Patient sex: M
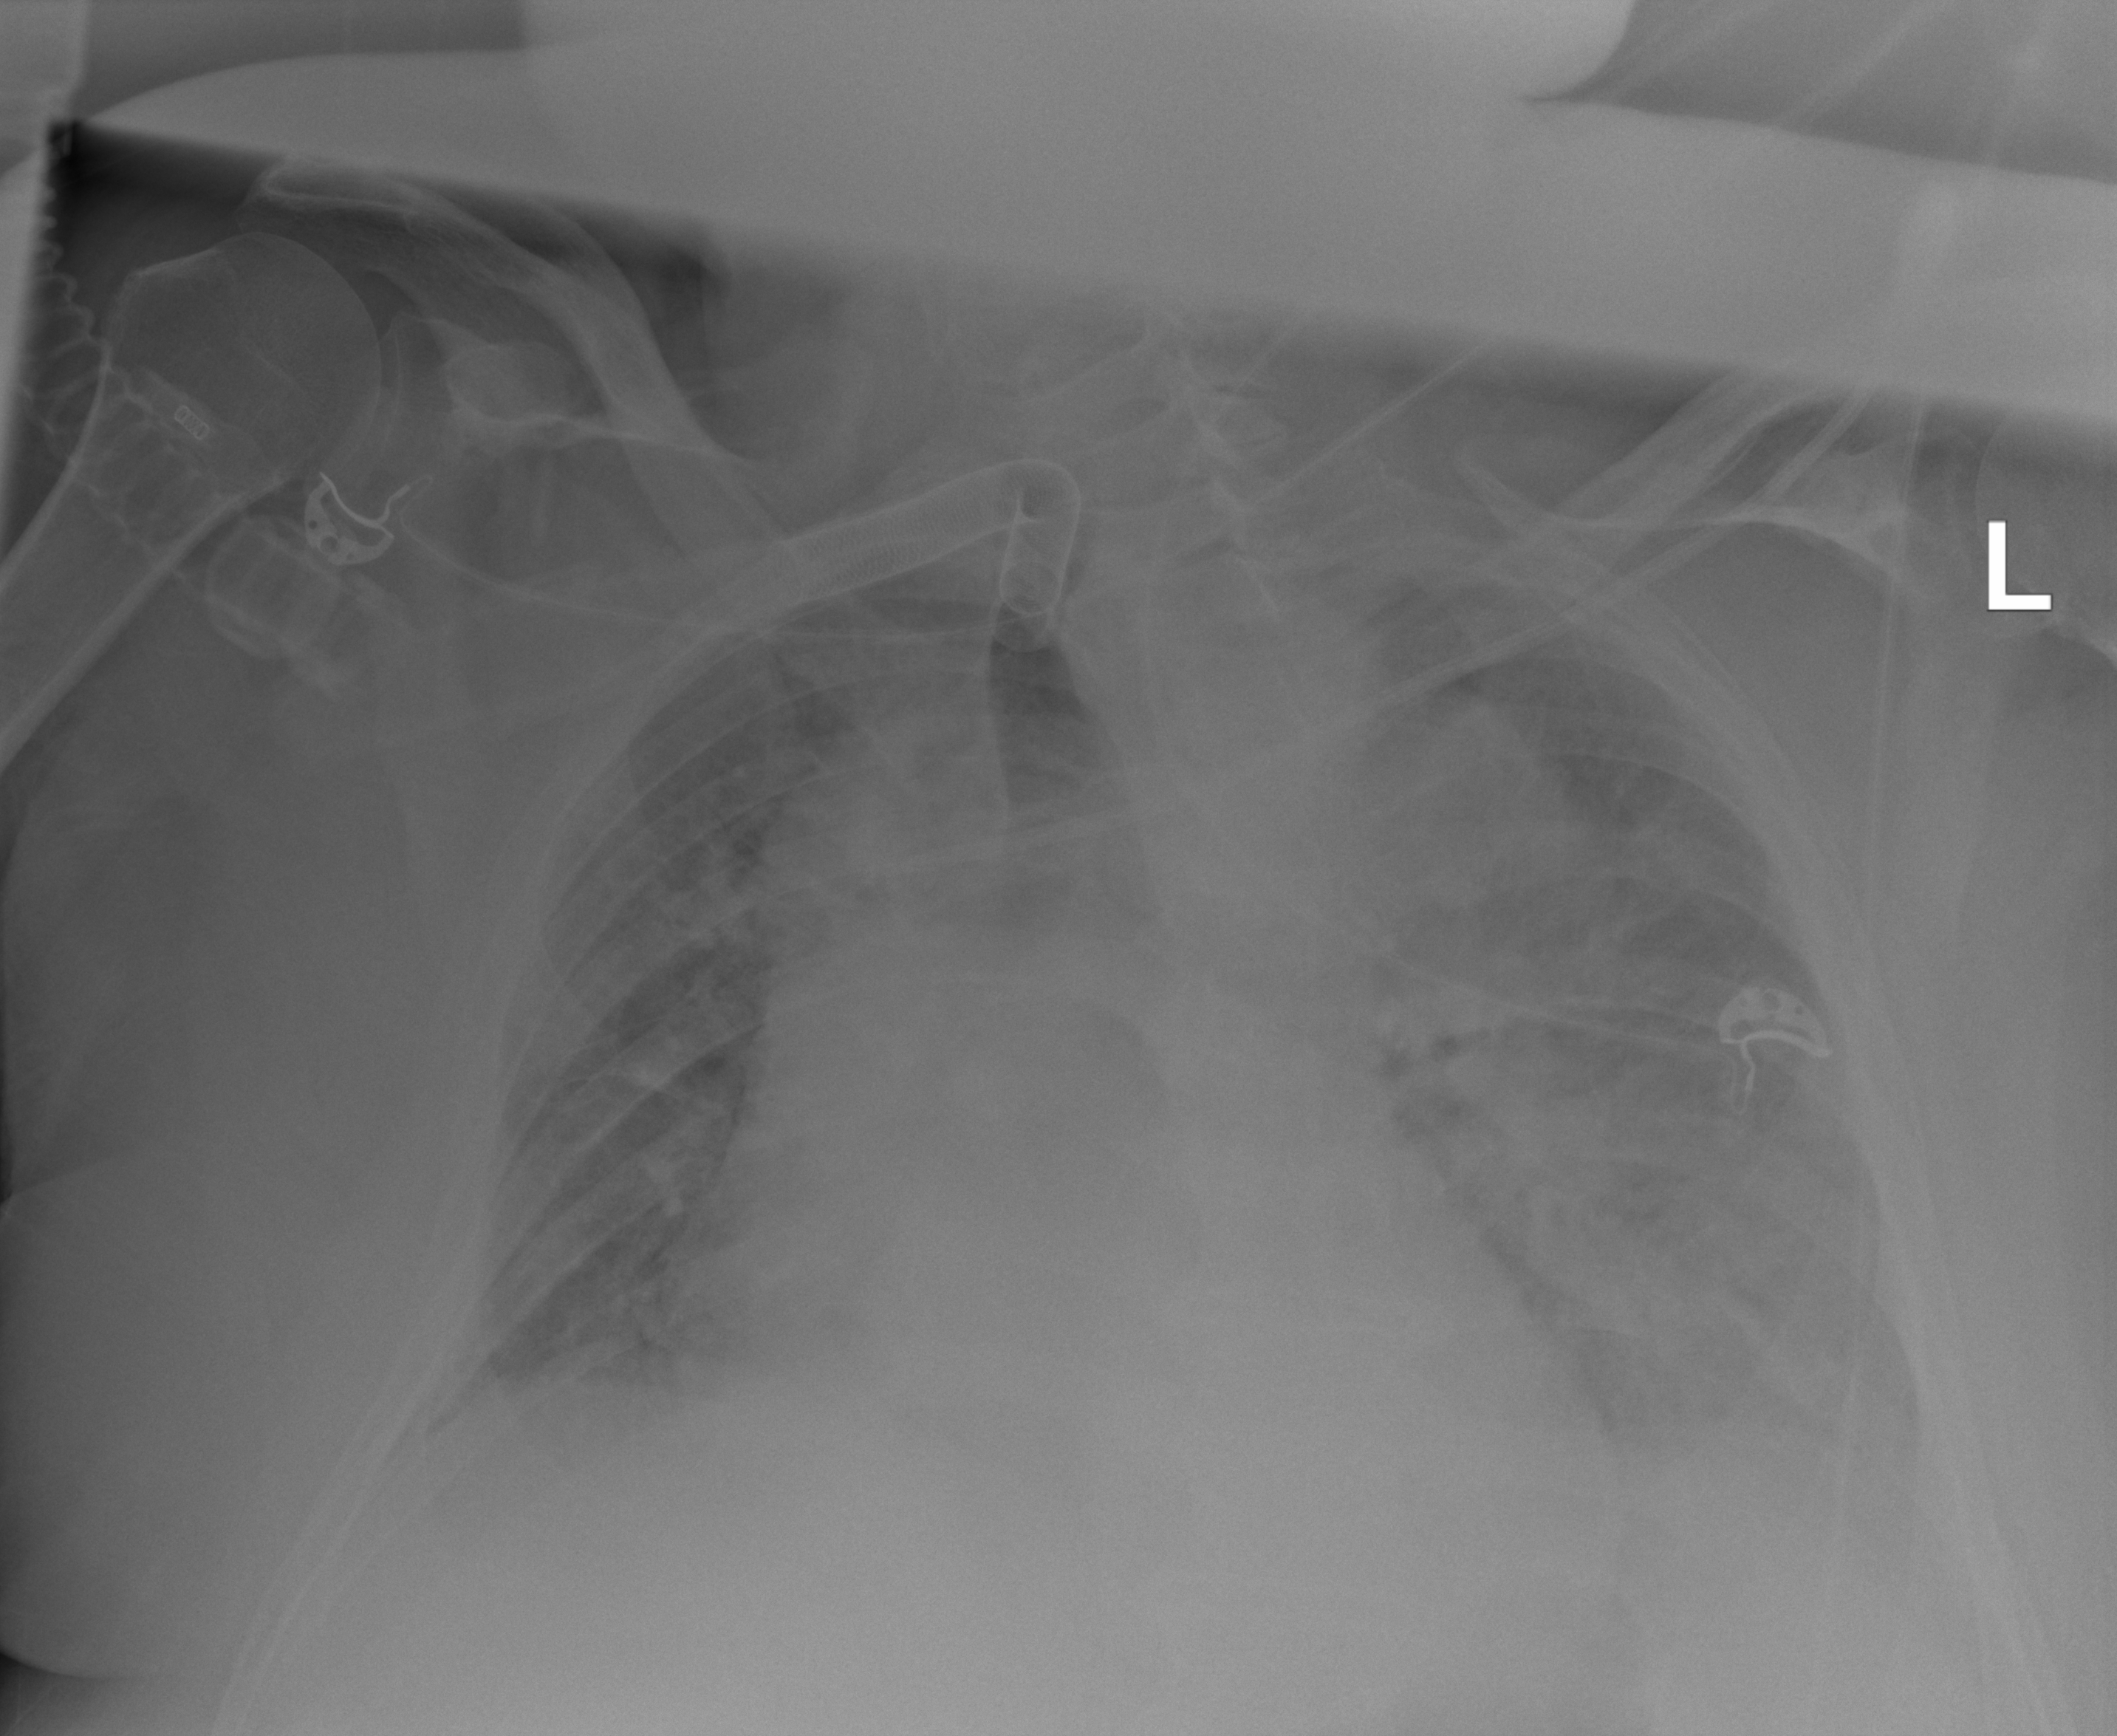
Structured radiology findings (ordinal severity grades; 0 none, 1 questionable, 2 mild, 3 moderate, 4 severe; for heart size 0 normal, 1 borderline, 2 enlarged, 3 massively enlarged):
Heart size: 2
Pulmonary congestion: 2
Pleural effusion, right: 0
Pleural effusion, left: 3
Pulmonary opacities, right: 2
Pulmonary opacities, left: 3
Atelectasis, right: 2
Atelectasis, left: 2